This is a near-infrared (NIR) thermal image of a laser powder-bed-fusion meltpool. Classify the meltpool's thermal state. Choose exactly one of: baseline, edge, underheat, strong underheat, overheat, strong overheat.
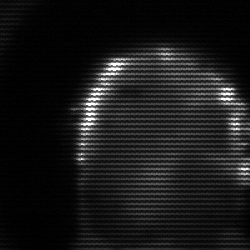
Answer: baseline